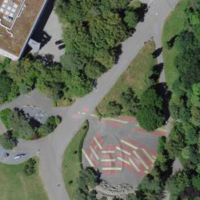
EUNIS habitat code: 53
Species observed at this site:
Carpinus betulus
Ilex aquifolium